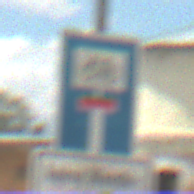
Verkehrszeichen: SackgasseRadverkehrDurchlaessig
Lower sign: HinweisGeaenderteVorfahrtVerkehrsfuehrungVerkehrsregelung3
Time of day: Midday
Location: Outdoor (Suburban)
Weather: PartlyCloudy
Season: NotSpecified
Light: Natural